Field crop: tomato
Growth stage: 1
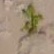
Species: portulaca